Interaction volume radius: 5 \u00c5
Interaction volume height: 30 \u00c5
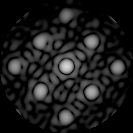
Disorder parameter: 0.1486